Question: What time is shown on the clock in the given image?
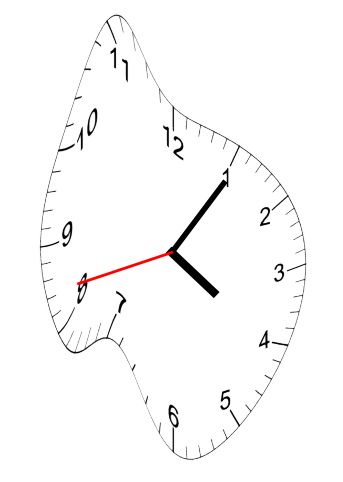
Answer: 04:05:42